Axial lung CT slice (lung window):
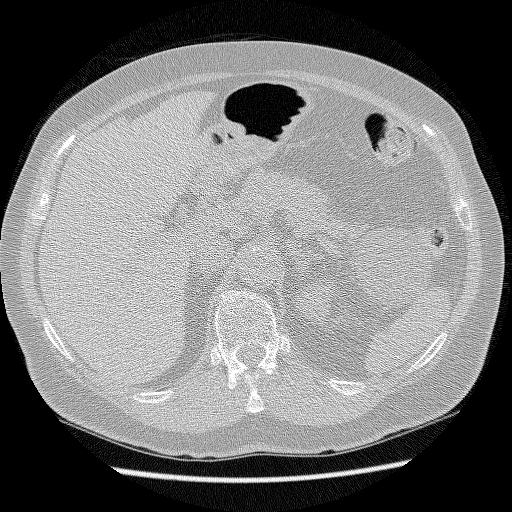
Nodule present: no